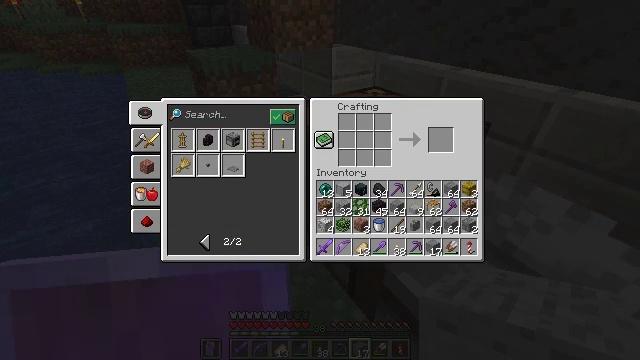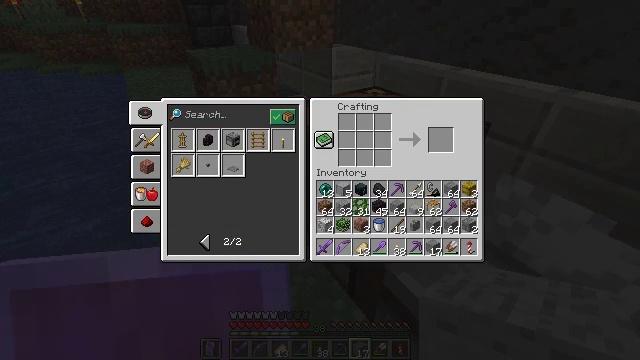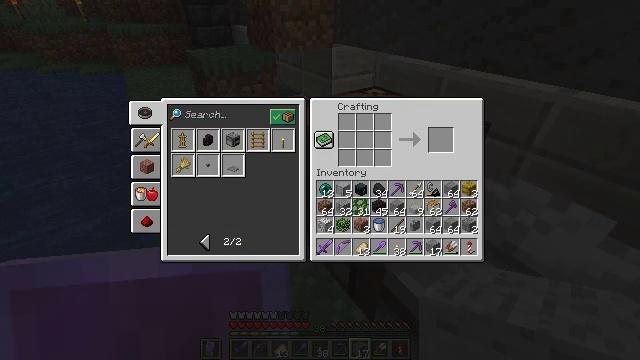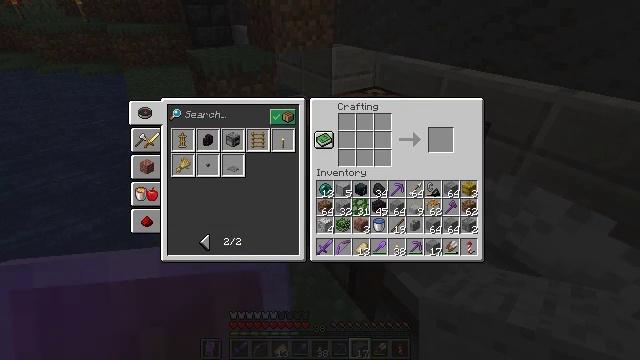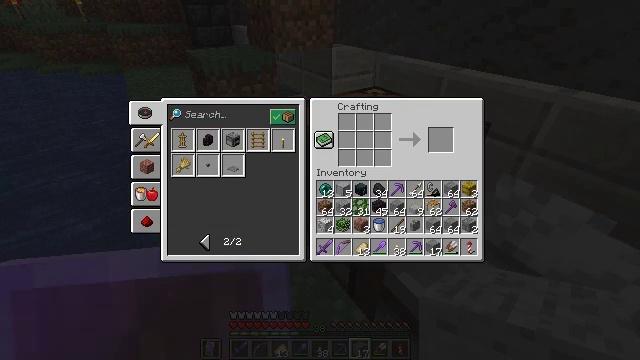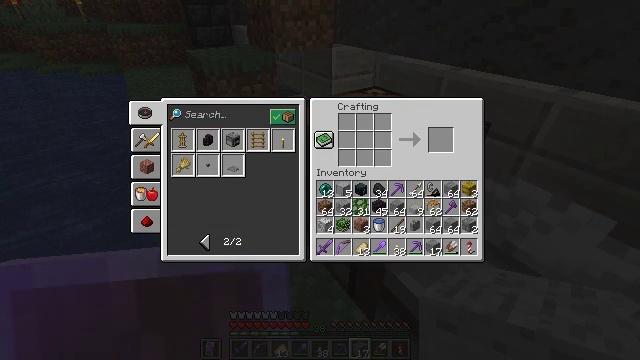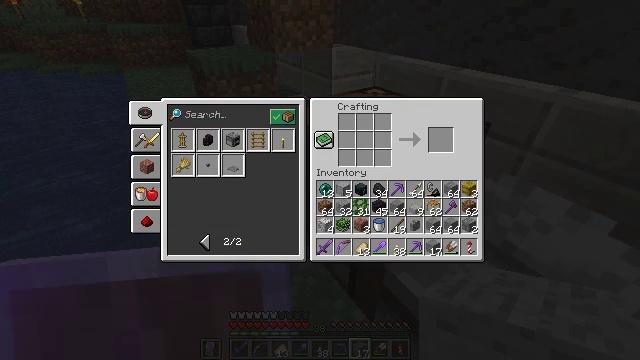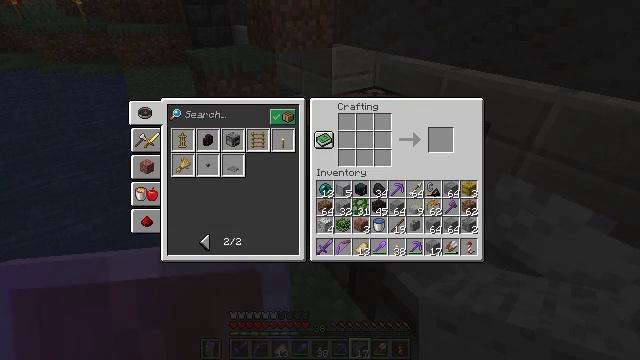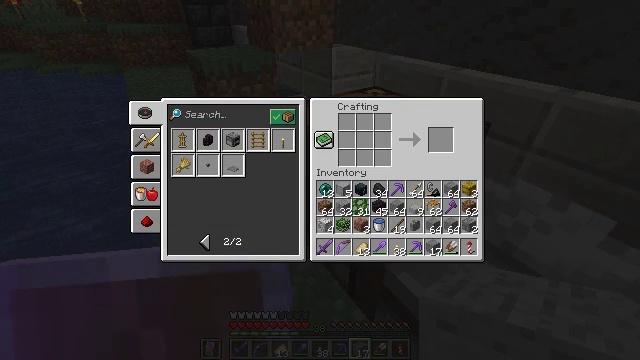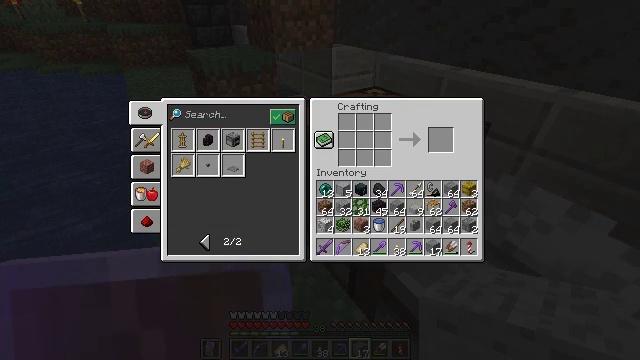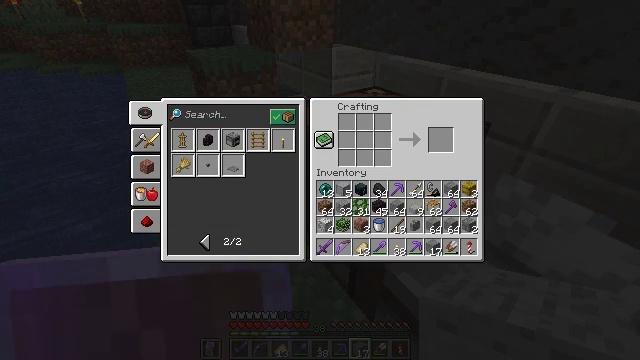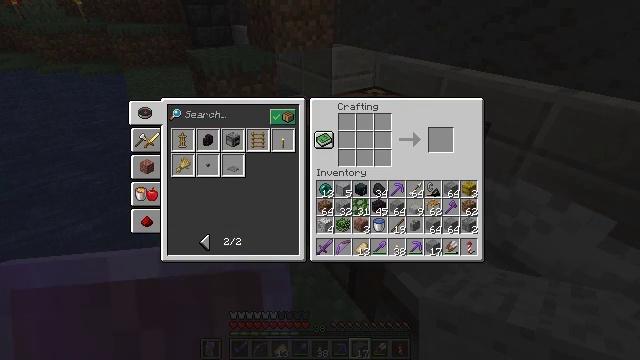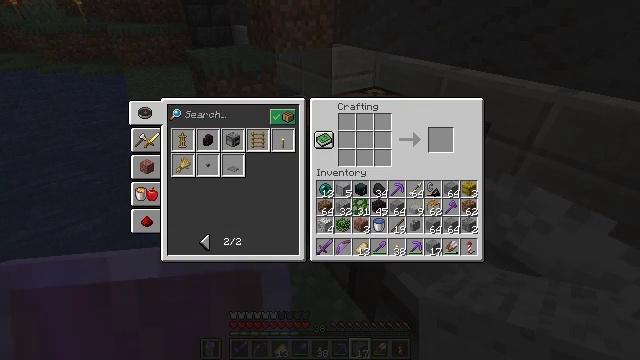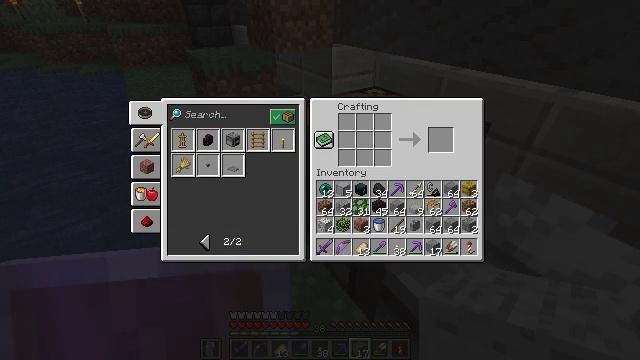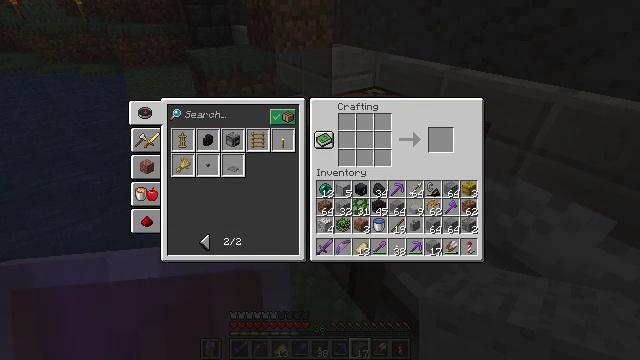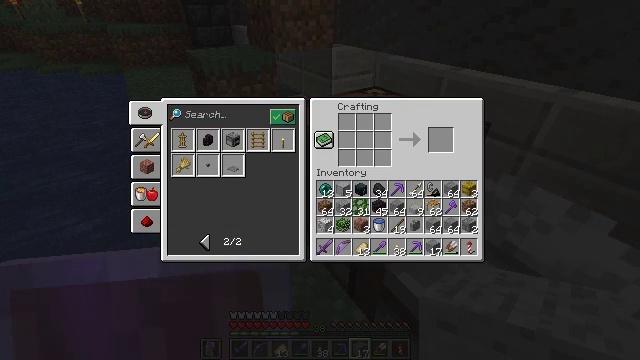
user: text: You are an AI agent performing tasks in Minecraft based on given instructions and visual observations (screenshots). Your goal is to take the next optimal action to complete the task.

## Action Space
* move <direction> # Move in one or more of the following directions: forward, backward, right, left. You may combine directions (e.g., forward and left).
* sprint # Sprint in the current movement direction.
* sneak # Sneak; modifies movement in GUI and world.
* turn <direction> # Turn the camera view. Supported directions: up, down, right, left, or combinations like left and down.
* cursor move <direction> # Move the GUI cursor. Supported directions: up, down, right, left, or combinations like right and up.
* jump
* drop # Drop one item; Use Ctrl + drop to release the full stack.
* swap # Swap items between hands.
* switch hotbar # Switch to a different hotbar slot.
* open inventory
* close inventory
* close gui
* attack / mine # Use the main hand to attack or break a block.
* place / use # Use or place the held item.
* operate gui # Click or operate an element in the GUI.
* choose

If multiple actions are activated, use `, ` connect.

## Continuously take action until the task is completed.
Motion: motion action
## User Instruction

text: Remove oak leaves from the inventory.
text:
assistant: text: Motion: no_op
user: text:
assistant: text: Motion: no_op
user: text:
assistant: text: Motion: no_op
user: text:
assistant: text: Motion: no_op
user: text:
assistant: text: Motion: no_op
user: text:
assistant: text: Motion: no_op
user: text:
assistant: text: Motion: no_op
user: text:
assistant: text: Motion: no_op
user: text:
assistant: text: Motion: no_op
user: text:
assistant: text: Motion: no_op
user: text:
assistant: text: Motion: no_op
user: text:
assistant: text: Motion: no_op
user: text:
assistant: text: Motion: no_op
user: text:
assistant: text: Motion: no_op
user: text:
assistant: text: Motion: no_op
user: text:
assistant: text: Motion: no_op
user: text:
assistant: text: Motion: no_op
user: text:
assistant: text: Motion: no_op
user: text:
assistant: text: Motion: no_op
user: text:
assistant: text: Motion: no_op
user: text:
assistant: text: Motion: no_op
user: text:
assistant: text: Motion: no_op
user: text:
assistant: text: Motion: no_op
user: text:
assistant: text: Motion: no_op
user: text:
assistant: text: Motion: no_op
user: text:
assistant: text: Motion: no_op
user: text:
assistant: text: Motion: no_op
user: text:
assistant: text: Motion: no_op
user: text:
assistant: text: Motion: no_op
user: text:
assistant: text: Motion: no_op